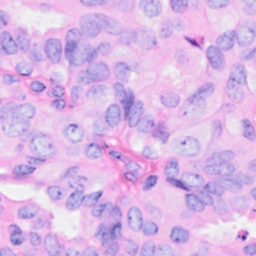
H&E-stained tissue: Breast